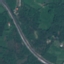
Land use / land cover class: Highway